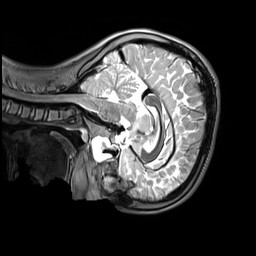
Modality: T2w
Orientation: sagittal
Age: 10
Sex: female
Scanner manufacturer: siemens
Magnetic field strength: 3 T
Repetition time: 3.2 s
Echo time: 0.408 s